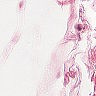
Metastatic tissue present: no